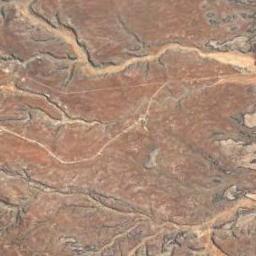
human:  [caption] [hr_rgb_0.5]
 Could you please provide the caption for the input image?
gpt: The mountain is full of yellow soil .

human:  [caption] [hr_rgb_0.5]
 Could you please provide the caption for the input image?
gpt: There are many roads of different lengths in the mountains .

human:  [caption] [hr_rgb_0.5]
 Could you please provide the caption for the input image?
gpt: The mountain has a rugged surface and its rocks are red .

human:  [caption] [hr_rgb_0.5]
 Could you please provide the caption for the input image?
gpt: Thirty percent of the area on this mountain is covered by vegetation .

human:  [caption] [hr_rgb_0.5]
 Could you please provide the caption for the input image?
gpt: There are some rifts on the brown mountain .